Question: I have an 'Employee' table and how it works is, when a new employee is added, the column '[DOR]' will be null and '[Status]' will be 1. When the employee is being relieved from the company, the '[DOR]' column value will be the date which he/she left the company and '[Status]' is set to 0.
I need to fetch the details of all the employees who were available in a given date. The employees with 'Status' as 1 and those who are not yet relieved till that date have to be fetched.
But I am not able to do the same as when equating with 'DOR', its null value and not returning any of the rows.

If I give the input as '2015-02-10', it should fetch the two records and when I give '2015-02-15', it should fetch only first record.
'''
CREATE TABLE [Employee]
(
[EmployeeId] [int] IDENTITY(1000,1) NOT NULL,
<URL> NOT NULL,
[RoleId] [int] NOT NULL,
<URL> NULL,
<URL> NULL,
[DOJ] [date] NOT NULL,
[DOR] [date] NULL,
[Status] [bit] NOT NULL,
<URL> NULL
)
INSERT [dbo].[Employee] ([EmployeeId], [Name], [RoleId], [Email], [Contact], [DOJ], [DOR], [Status], [Salary])
VALUES (1001, N'Employee 1', 3, N'', N'', CAST(0x8D390B00 AS Date), NULL, 1, CAST(6000.00 AS Decimal(18, 2)))
INSERT [dbo].[Employee] ([EmployeeId], [Name], [RoleId], [Email], [Contact], [DOJ], [DOR], [Status], [Salary])
VALUES (1002, N'Employee 2', 7, N'', N'', CAST(0x8D390B00 AS Date), CAST(0x9A390B00 AS Date), 0, CAST(4000.00 AS Decimal(18, 2)))
'''
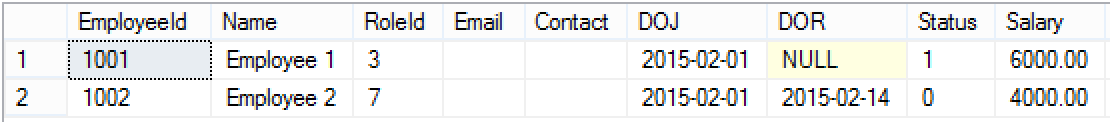
Answer: You need to use 'IS NULL' operator instead of '= NULL' in your condition, like this:
'''
SELECT *
FROM Employee
WHERE DOJ <= '2015-02-15'
AND (DOR IS NULL OR DOR > '2015-02-15')
'''